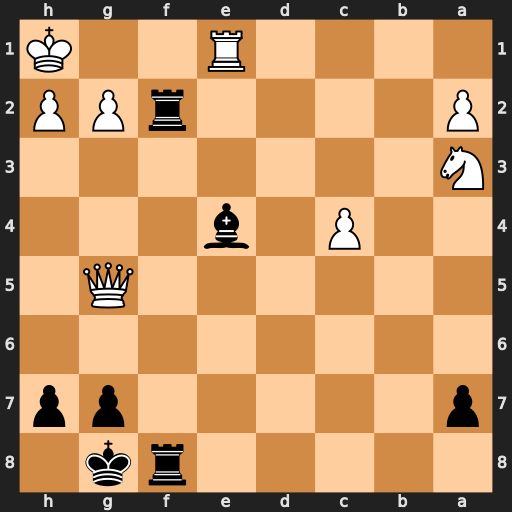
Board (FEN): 5rk1/p5pp/8/6Q1/2P1b3/N7/P4rPP/4R2K
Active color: b
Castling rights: -
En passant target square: -
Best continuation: Rf1+ Rxf1 Rxf1#